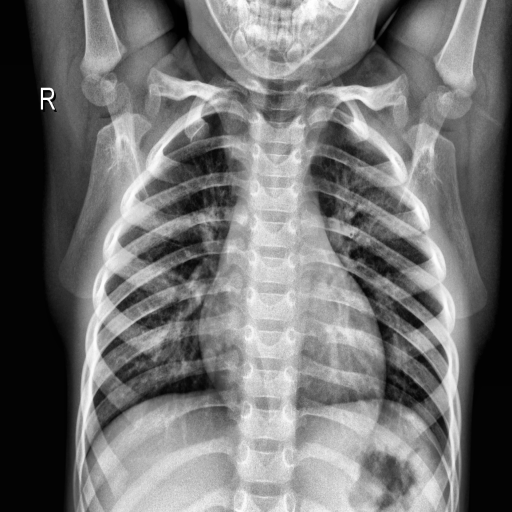
Finding: NORMAL